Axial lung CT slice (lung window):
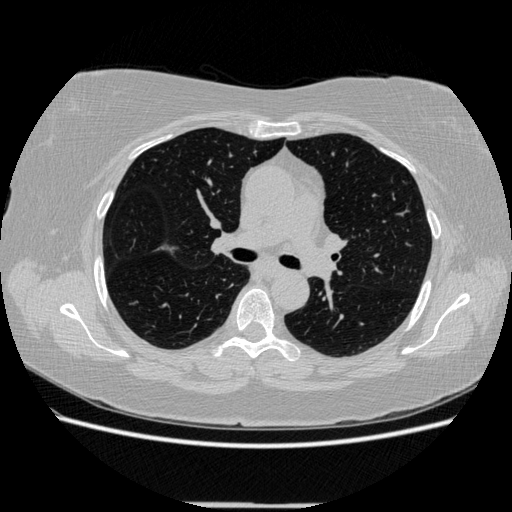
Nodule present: no